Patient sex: F
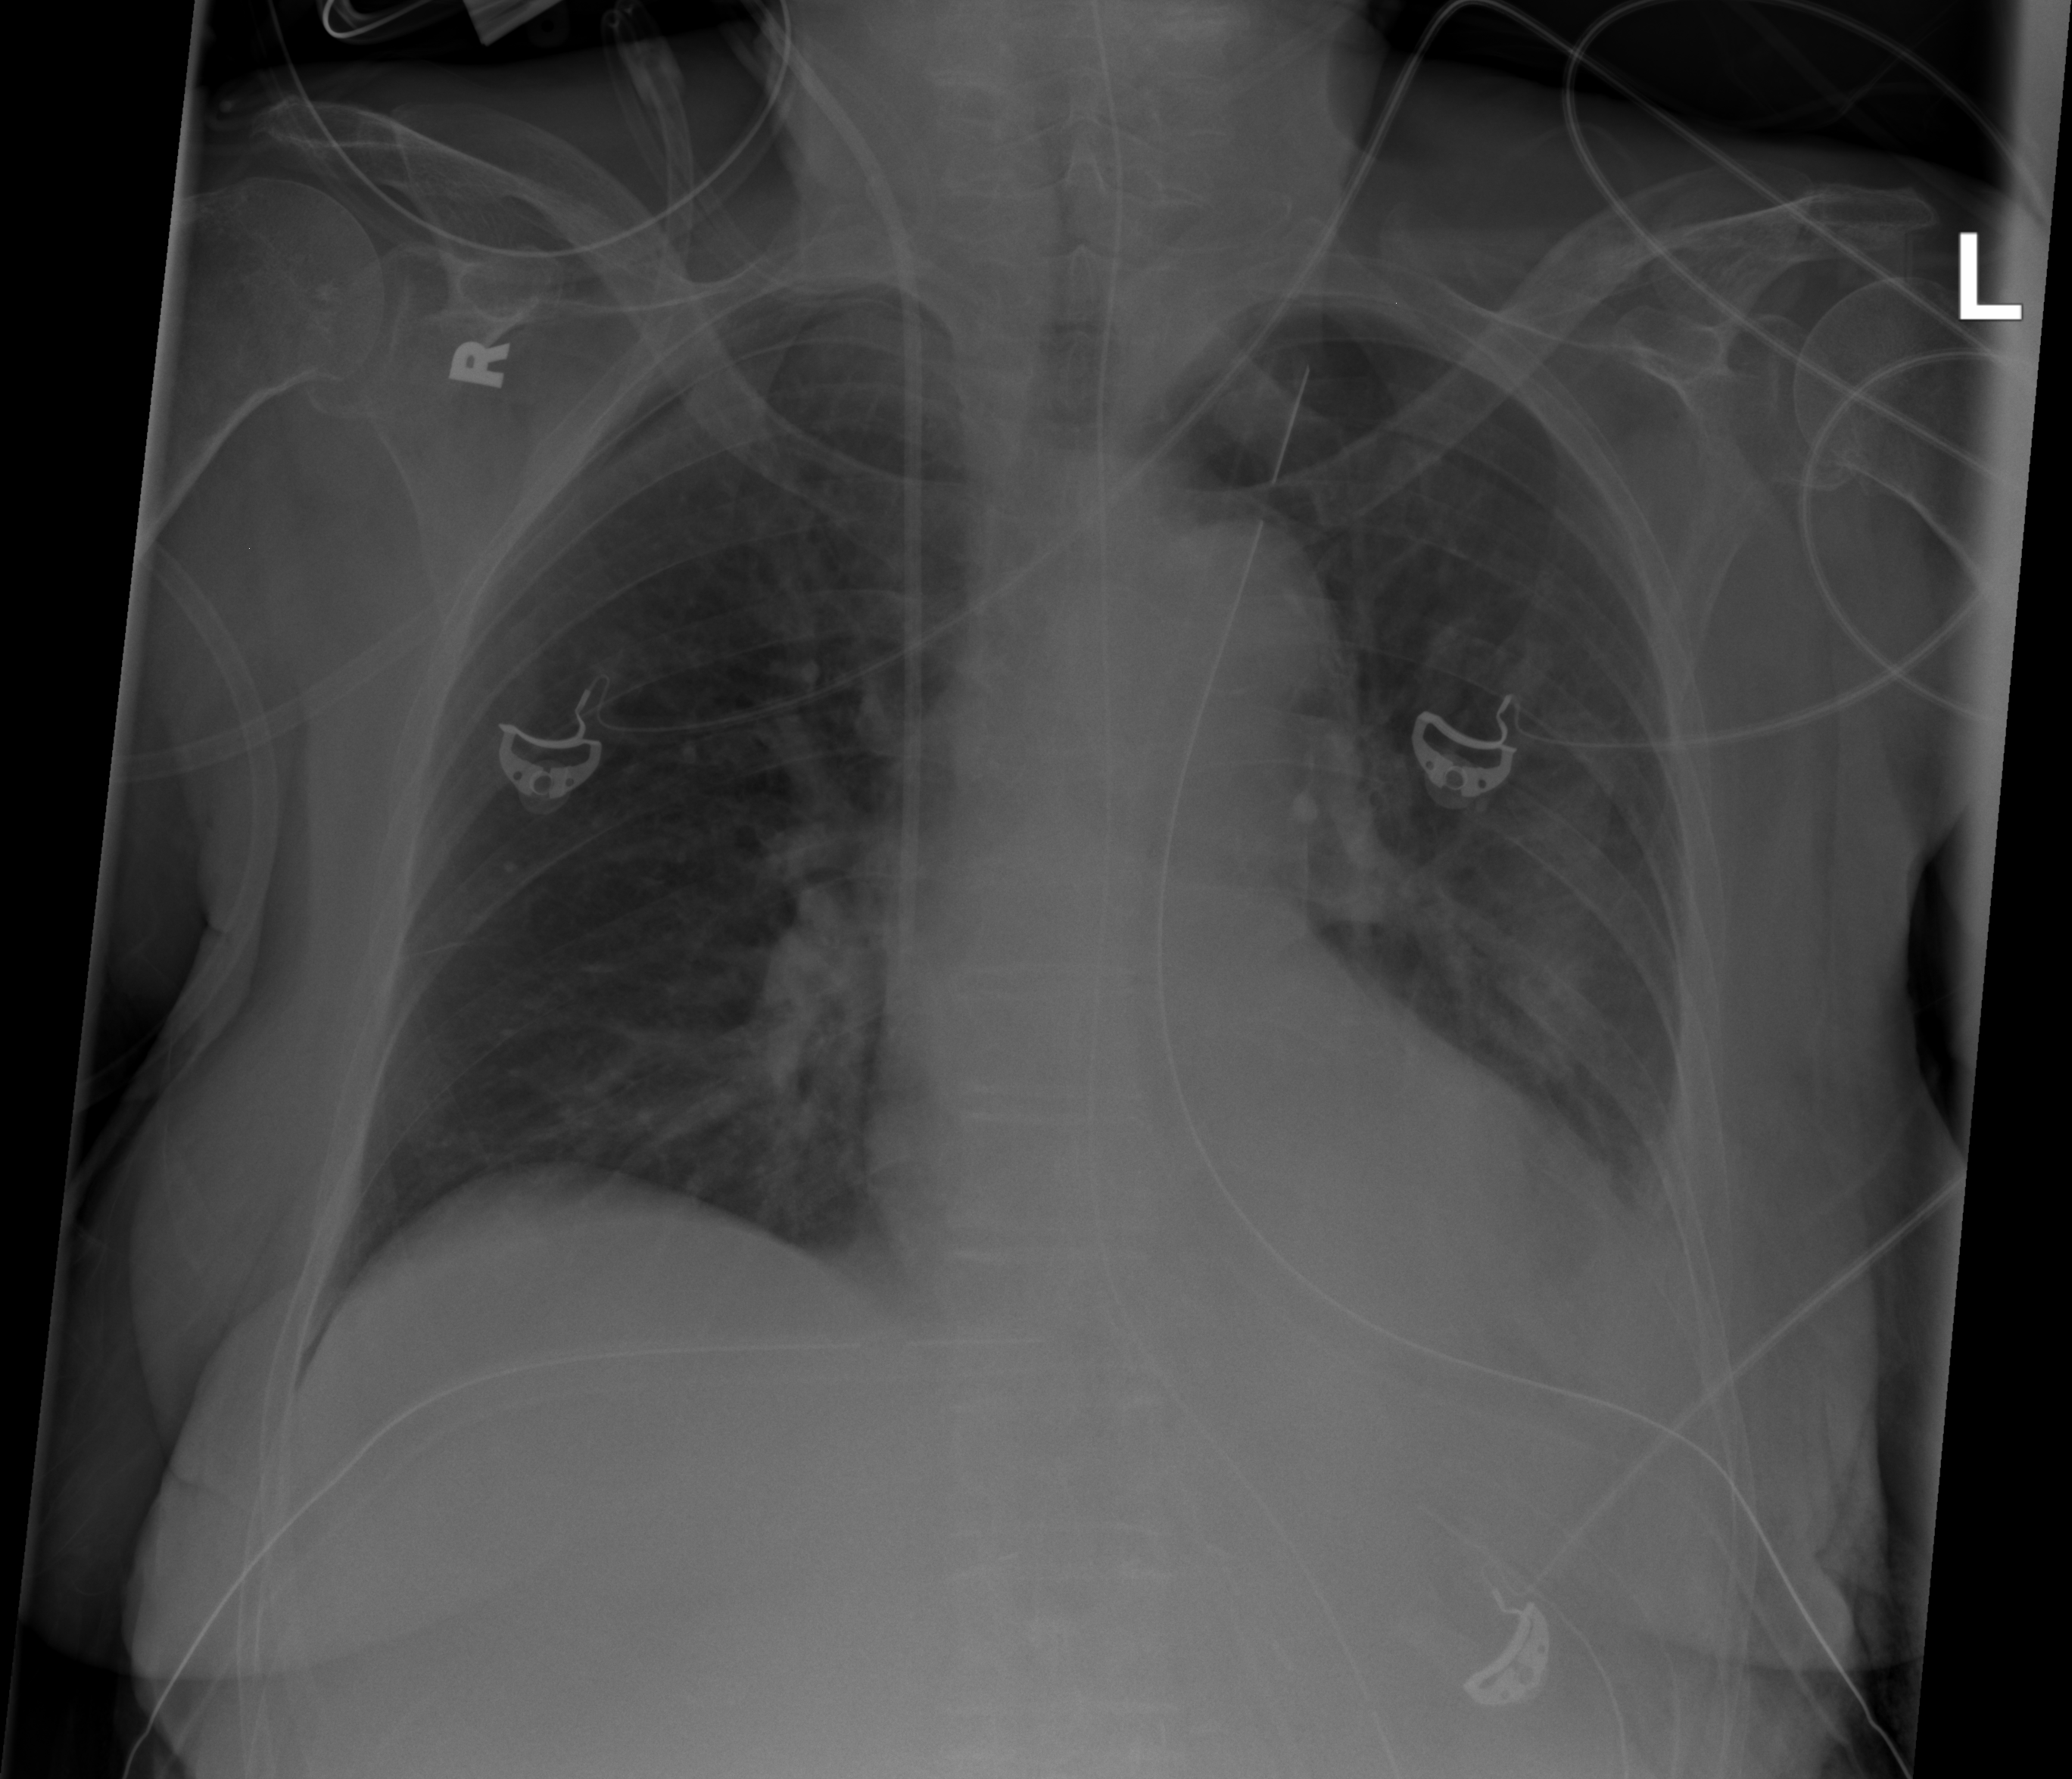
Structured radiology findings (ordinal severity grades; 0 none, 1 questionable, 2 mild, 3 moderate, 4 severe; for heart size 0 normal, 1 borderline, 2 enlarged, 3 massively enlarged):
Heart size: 2
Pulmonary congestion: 2
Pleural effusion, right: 0
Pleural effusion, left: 2
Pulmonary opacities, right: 0
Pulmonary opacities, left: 0
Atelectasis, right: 0
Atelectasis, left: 2